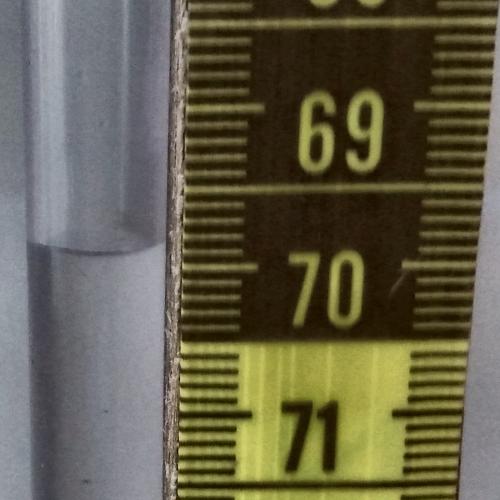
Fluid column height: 69.9 cm